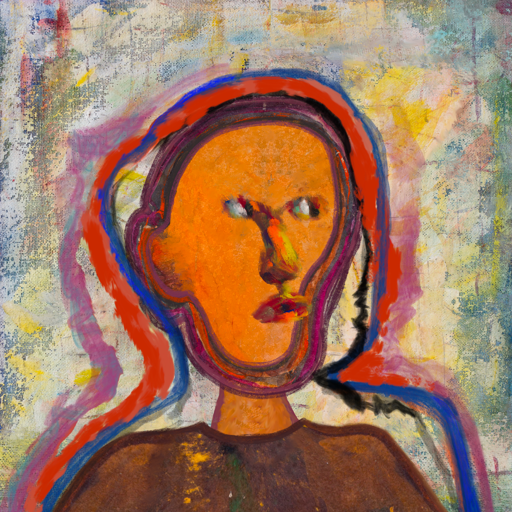
Background: Irani, Head And Neck Side: Hypocrite_w_Hair, Face Side: An_Impression, Bust: Comrade, Hair Side: Experience, Head Accessory: Blank, Second Necklace: Blank, Necklace: Blank, Baby: Blank